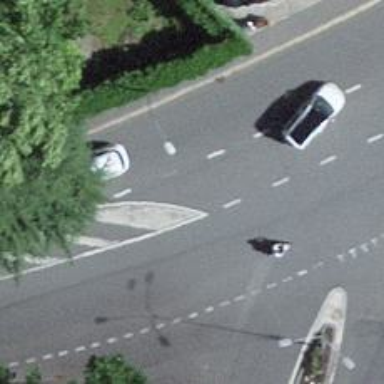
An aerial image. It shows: Primary highway with asphalt surface and designated cycle lane.